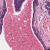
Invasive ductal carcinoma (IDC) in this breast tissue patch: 0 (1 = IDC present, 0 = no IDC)